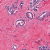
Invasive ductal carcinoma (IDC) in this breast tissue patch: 0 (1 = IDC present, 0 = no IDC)